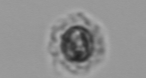
Label: Emiliania_huxleyi